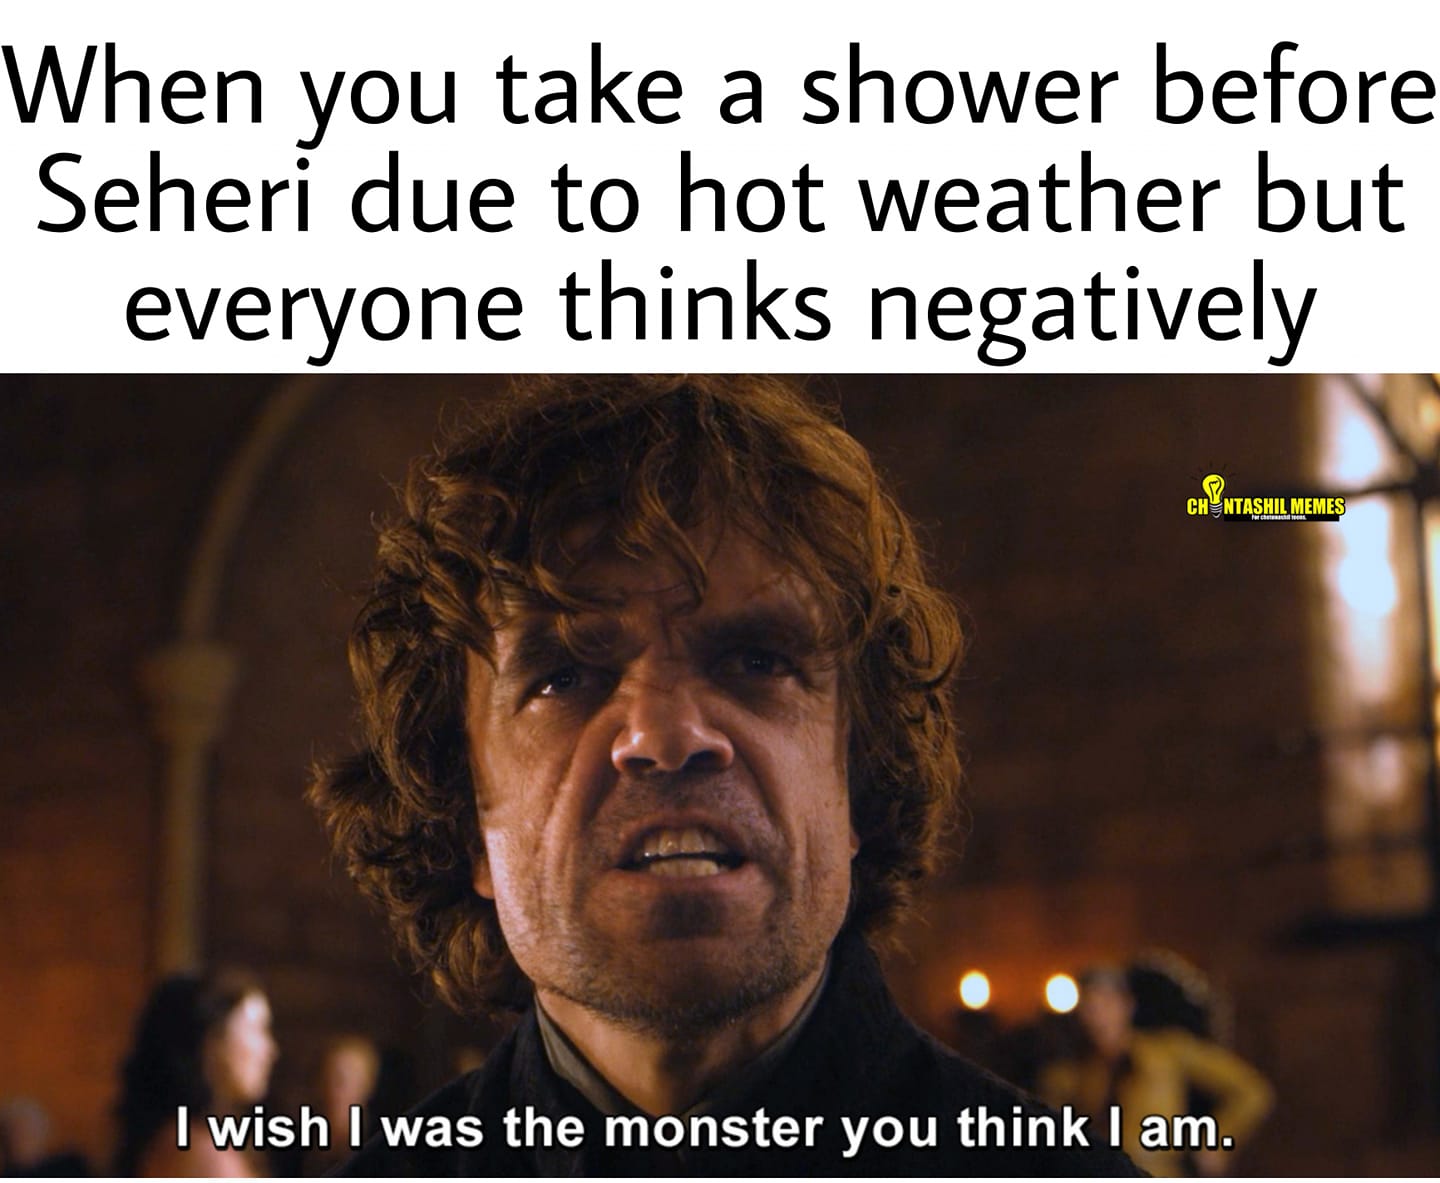
Caption: When you take a shower before Seheri due to hot weather but everyone thinks negatively    I wish I was the monster you think I am.
Label: non-hate